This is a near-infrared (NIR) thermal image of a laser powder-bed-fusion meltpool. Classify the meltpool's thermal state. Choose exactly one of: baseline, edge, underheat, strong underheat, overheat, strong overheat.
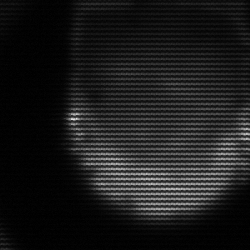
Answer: edge